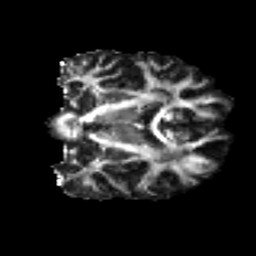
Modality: FA
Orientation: coronal
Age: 32
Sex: male
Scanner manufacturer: ge
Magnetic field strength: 3 T
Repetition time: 7.8 s
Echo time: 0.0608 s